Interaction volume radius: 10 \u00c5
Interaction volume height: 10 \u00c5
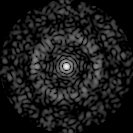
Disorder parameter: 0.8183